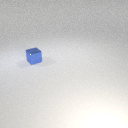
small blue metal cube